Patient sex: M
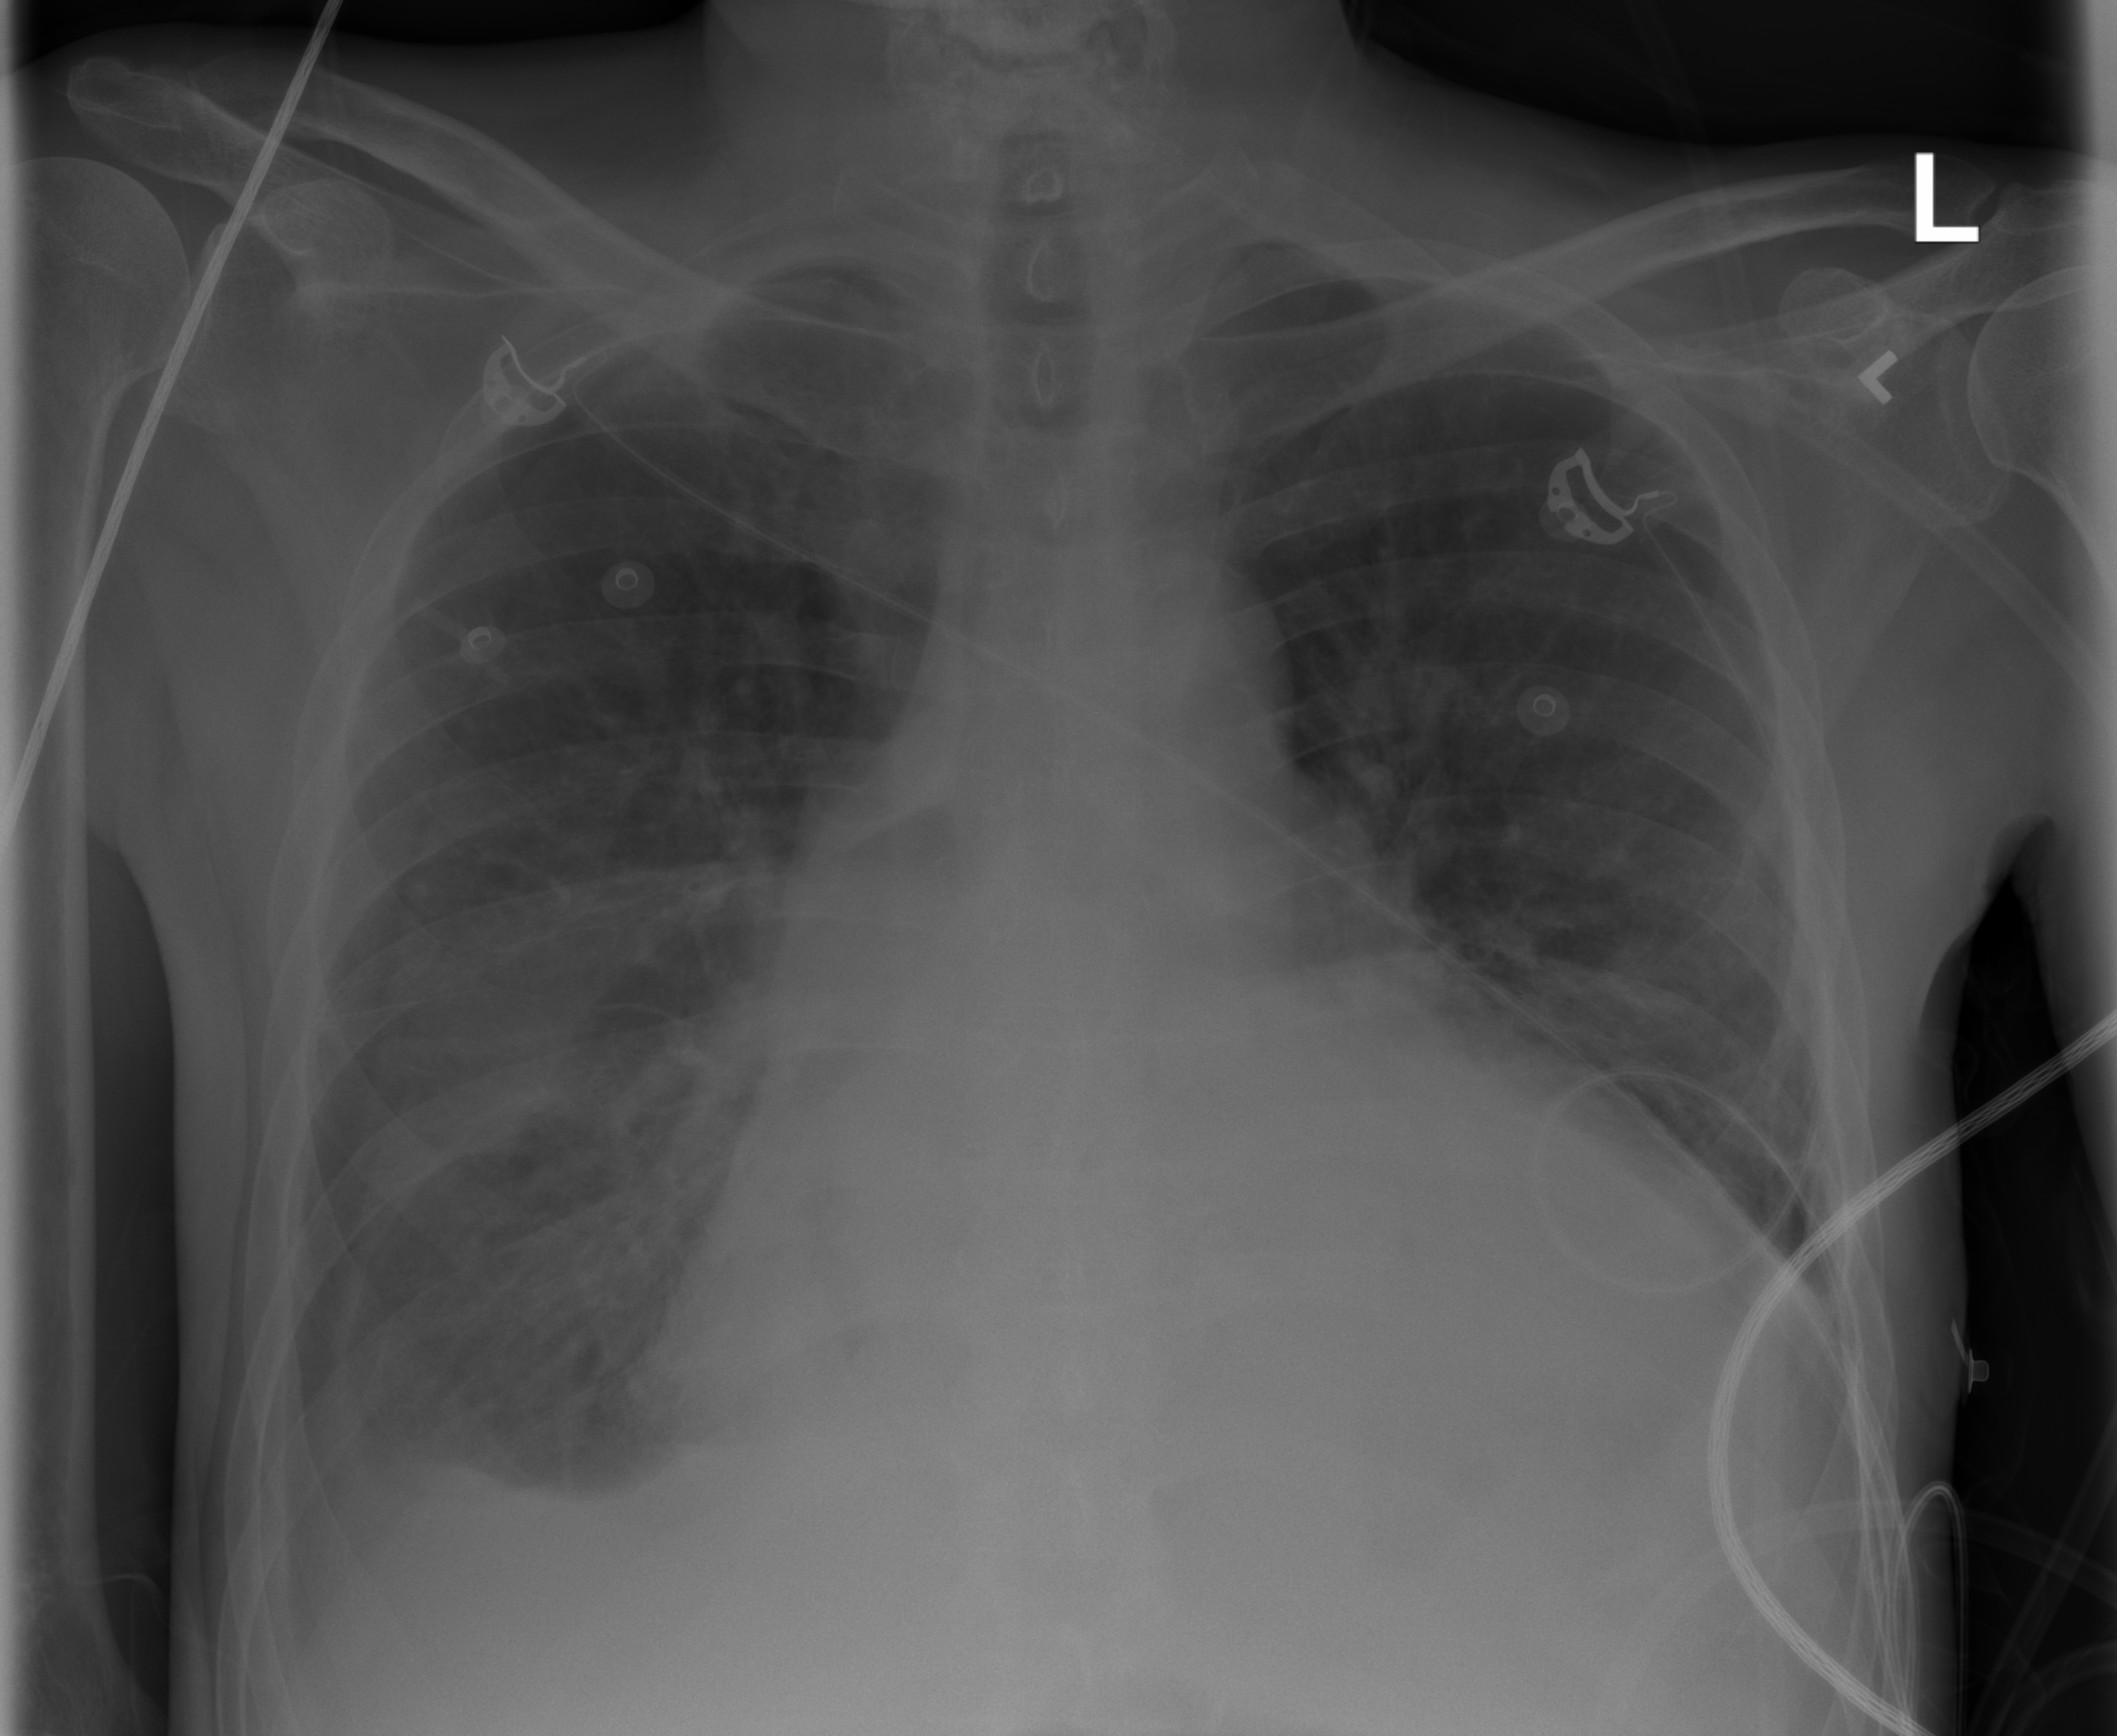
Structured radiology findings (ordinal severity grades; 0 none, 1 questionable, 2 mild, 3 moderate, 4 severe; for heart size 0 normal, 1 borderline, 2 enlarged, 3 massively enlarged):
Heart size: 3
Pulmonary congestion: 0
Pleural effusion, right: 2
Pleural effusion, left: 2
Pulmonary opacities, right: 2
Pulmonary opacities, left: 0
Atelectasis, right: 3
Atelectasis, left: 2